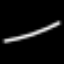
Label: line